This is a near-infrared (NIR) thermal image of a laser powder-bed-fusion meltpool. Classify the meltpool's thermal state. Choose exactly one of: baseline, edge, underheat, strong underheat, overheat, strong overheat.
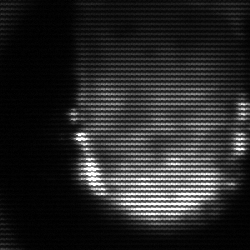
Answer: baseline